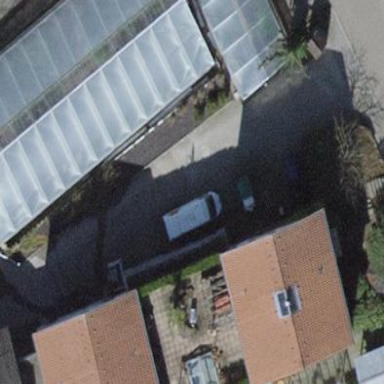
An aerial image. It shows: Greenhouse.